Question: I would like to get the value which is red marked in the Screenshot below.
I tried a lot things also with google, but I do not came to a good result.
My code so far:
'''
firestore.collection('chats').doc(this.uid).get().subscribe(data => {
alert(data.data());
});
'''

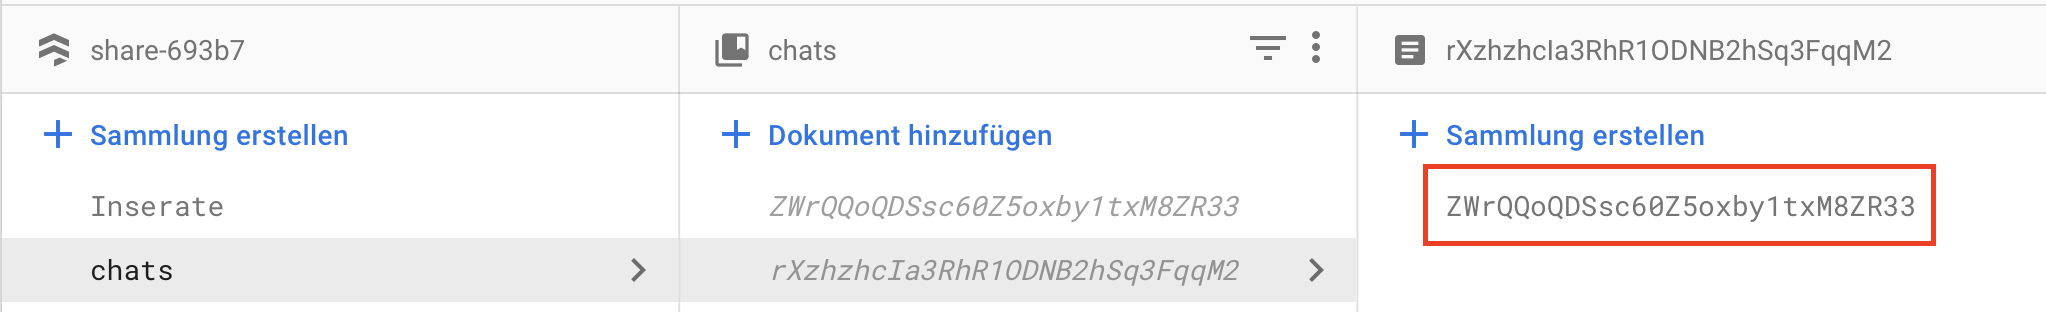
Answer: If what you circled in red is a collection, you will have to the collection name, as you can't [get "all subcollections" of a document(https://stackoverflow.com/questions/48258632/fetching-all-collections-in-firestore/48258777#48258777) in the client-side SDKs.
So you'll need to know the name of the collection already. Once you do, accessing it is:
'''
firestore
.collection('chats')
.doc(this.uid)
.collection("the subcollection name")
.get()
'''